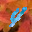
Label: 4